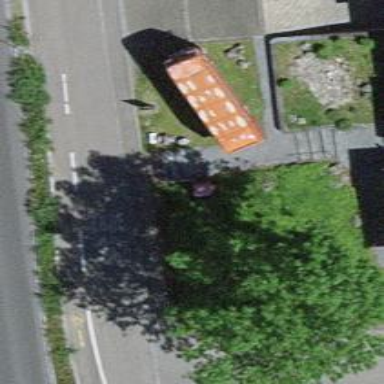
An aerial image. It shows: Red telephone amenity.